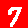
Digit: 7